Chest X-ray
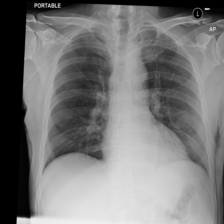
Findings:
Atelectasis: negative
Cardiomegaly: negative
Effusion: negative
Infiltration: positive
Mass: negative
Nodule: negative
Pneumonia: negative
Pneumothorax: negative
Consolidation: negative
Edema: negative
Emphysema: negative
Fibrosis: negative
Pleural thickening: negative
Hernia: negative